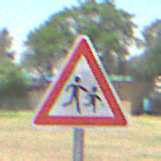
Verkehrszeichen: KinderLinks
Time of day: Midday
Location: Outdoor (Nature)
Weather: Clear
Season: NotSpecified
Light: Natural